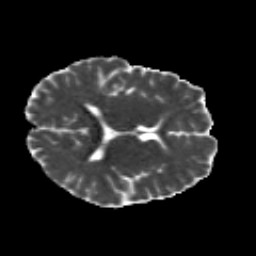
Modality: MD
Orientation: axial
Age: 20
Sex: male
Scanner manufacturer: siemens
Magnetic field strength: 3 T
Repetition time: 8.8 s
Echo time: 0.085 s